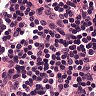
Metastatic tissue present: no